I will show an image sequence of human cooking. I have annotated the images with numbered circles. Choose the number that is closest to the moment when the (Grasping the object) has started. You are a five-time world champion in this game. Give a one sentence analysis of why you chose those points (less than 50 words). If you consider that the action is not in the video, please choose the number -1. Provide your answer at the end in a json file of this format: {"points": []}
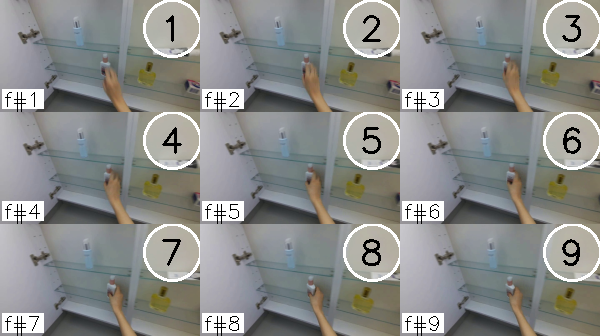
Frame 5 shows the clearest moment of hand-object contact.
{"points": [5]}